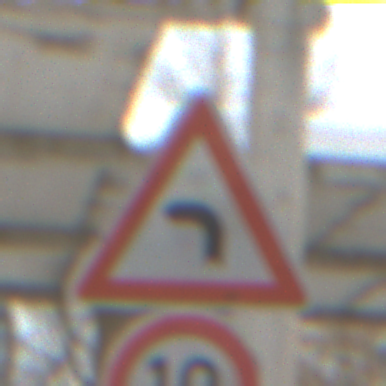
Verkehrszeichen: KurveLinks
Zusatzzeichen unten: Geschwindigkeit10
Umgebung: Roofed, Suburban
Tageszeit: MorningAfternoon
Wetter: PartlyCloudy
Licht: Natural
Jahreszeit: Winter
Kontrast: LowContrast